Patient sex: M
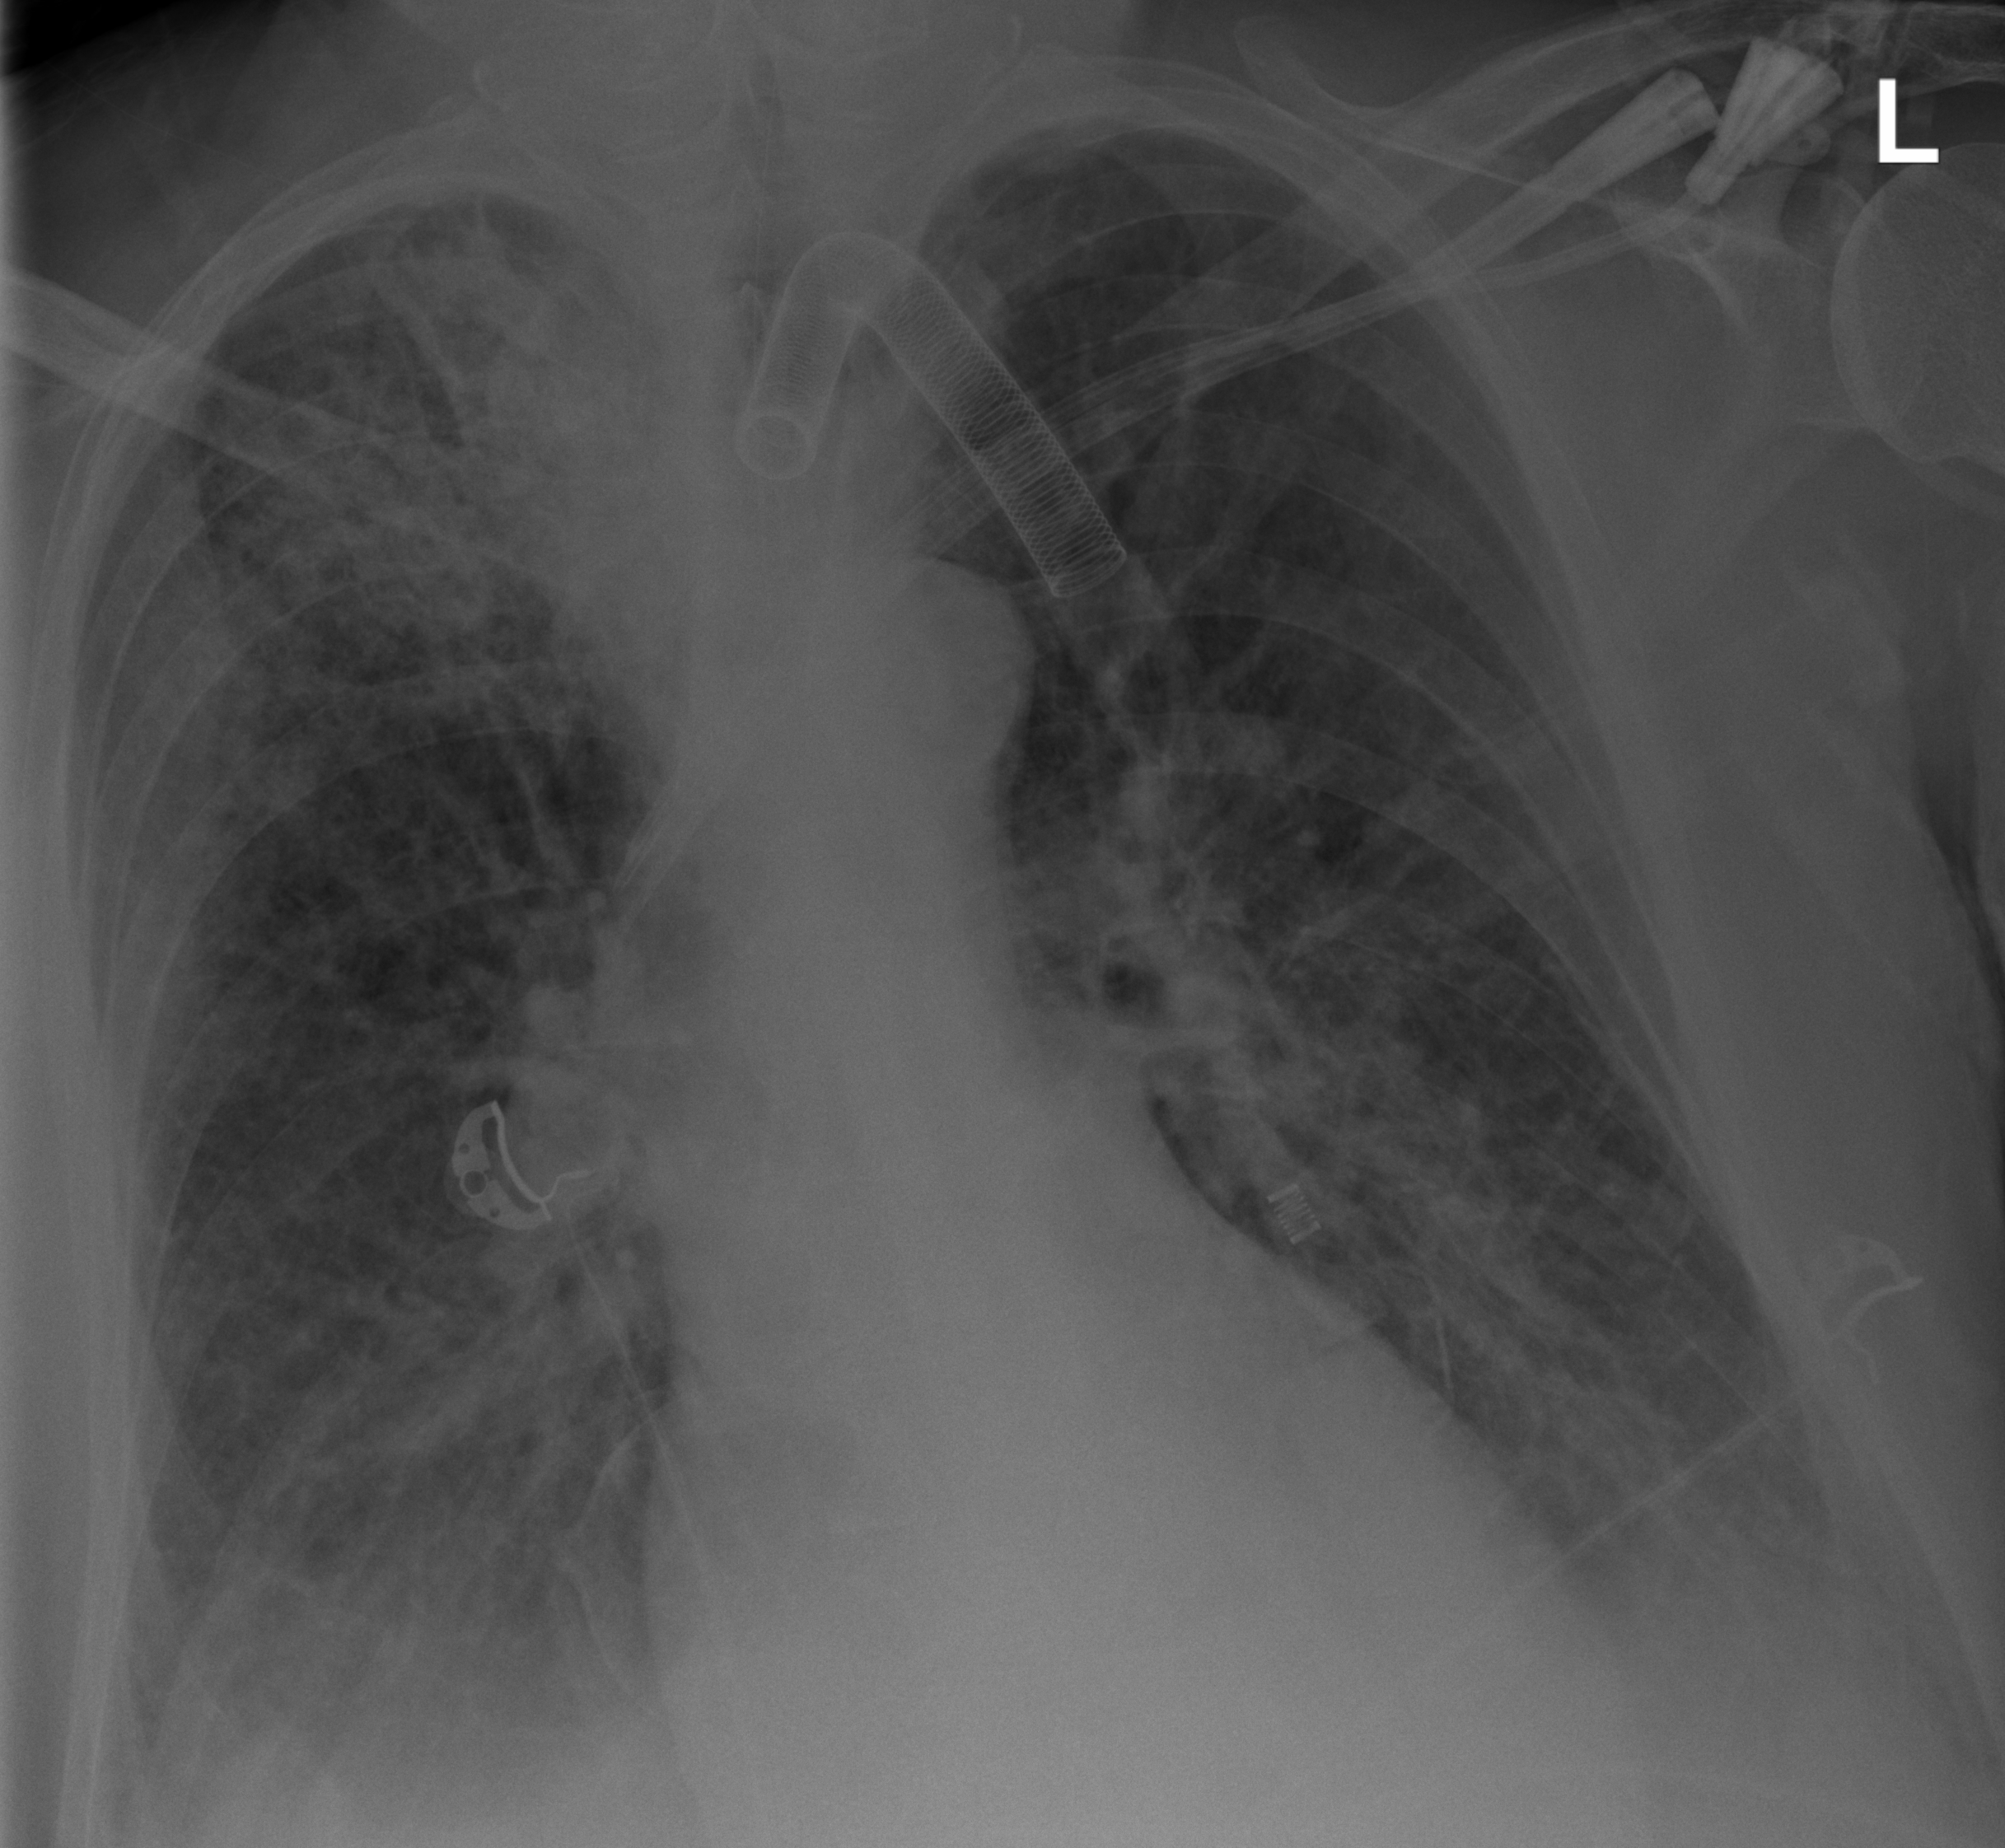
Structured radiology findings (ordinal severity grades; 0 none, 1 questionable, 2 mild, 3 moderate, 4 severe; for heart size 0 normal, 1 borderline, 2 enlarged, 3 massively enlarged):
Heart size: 0
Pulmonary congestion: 2
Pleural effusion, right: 2
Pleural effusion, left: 2
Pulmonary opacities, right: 2
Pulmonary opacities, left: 2
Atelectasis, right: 2
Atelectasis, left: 2